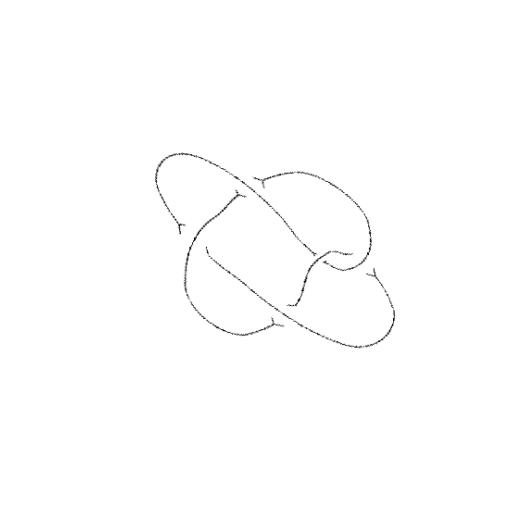
Crossing number: 5